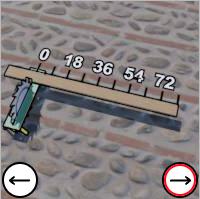
Task: length
Answer: 81
First scale value: 18.0